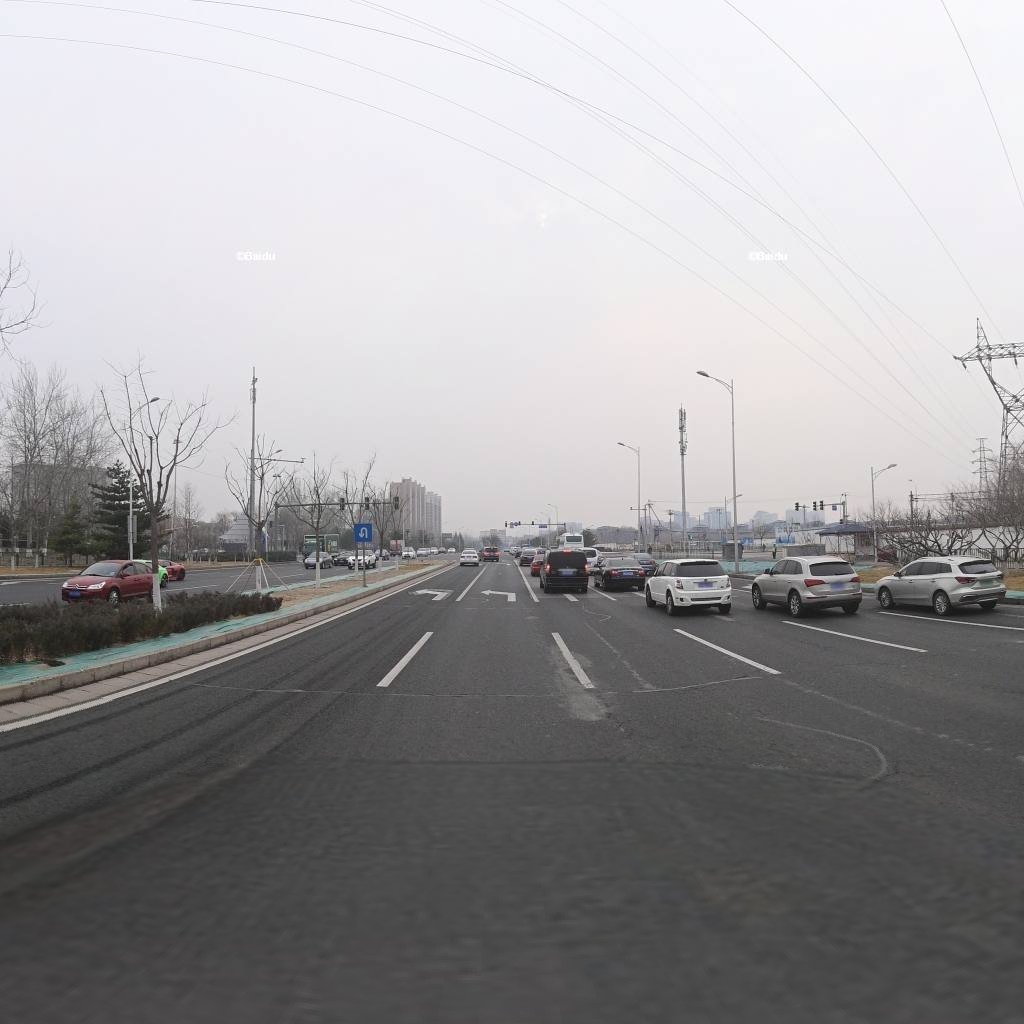
Region: Haidian
Road damage annotations: longitudinal patch, transverse patch, longitudinal patch, longitudinal patch